Question: I'm building a GUI with Tkinter and ttk and using matplotlib in order to creat interactive plots - again, like millions other people do.
Even though most problems I encountered so far are well documented, this one seems rare:
When plotting in 3d and adjusting the axis scale with 'set_lim()' commands afterwards, the plotted line exceeds the coordinate-system which looks not good. Also, I'm not happy with the frame that seems to be a little to small. Here is an example:
'''
# Missmatch.py
"""Graphical User Interface for plotting the results
calculated in the script in Octave"""
# importing libraries
import matplotlib, ttk, threading
matplotlib.use('TkAgg')
import numpy as nm
import scipy as sc
import pylab as pl
import decimal as dc
from matplotlib.backends.backend_tkagg import FigureCanvasTkAgg, NavigationToolbar2TkAgg
from matplotlib.figure import Figure
from mpl_toolkits.mplot3d import Axes3D
from oct2py import octave as oc
import Tkinter as tki
class CS:
"""CS - Controlset. This part creates the GUI with all important
Elements. Major changes and calculations will be executed
in the Calculation-Class in a seperate thread. This prevents the
GUI from hanging"""
def __init__(self,parent):
"""Building the main GUI"""
self.ThisParent=parent
### Entire Window
# Mainframe that contains everything.
self.main=tki.Frame(parent)
# Pack manager to expand the mainframe as the windowsize changes.
self.main.pack(fill=tki.BOTH, expand=tki.YES)
# Configure the grid of the mainframe so that only the top left
# cell grows if the users expands the window.
self.main.grid_rowconfigure(0, weight=1)
self.main.grid_rowconfigure(1, weight=1)
### Canvas for drawings
# Creating a figure of desired size
self.f = Figure(figsize=(6,6), dpi=100)
# Creating a canvas that lives inside the figure
self.Paper=FigureCanvasTkAgg(self.f, master=self.main)
# Making the canvas's drawings visible (updating)
self.Paper.show()
# positioning the canvas
self.Paper.get_tk_widget().grid(row=0,rowspan=3, column=0, sticky='NSWE')
# creating a toolbarframe for options regarding the plots
self.toolbarframe=tki.Frame(self.main)
self.toolbarframe.grid(row=3, column=0, sticky='NWE')
# Creating a toolbar for saving, zooming etc. (matplotlib standard)
self.toolbar = NavigationToolbar2TkAgg(self.Paper, self.toolbarframe)
self.toolbar.grid(row=0,column=0, sticky='NWE')
# setting the standard option on zoom
self.toolbar.zoom()
### Axis configuration toolbar
# A frame containing the axis config-menu
self.axisscaleframe=tki.Frame(self.main)
self.axisscaleframe.grid(row=5, column=0, sticky='SNEW')
# In that Frame, some Entry-boxes to specify scale
self.xaxisscalef=ttk.Entry(self.axisscaleframe, width=10)
self.xaxisscalef.insert(0,0)
self.xaxisscalet=ttk.Entry(self.axisscaleframe, width=10)
self.xaxisscalet.insert(0,15)
self.yaxisscalef=ttk.Entry(self.axisscaleframe, width=10)
self.yaxisscalef.insert(0,0)
self.yaxisscalet=ttk.Entry(self.axisscaleframe, width=10)
self.yaxisscalet.insert(0,15)
self.zaxisscalef=ttk.Entry(self.axisscaleframe, width=10)
self.zaxisscalef.insert(0,0)
self.zaxisscalet=ttk.Entry(self.axisscaleframe, width=10)
self.zaxisscalet.insert(0,15)
# And some Labels so we know what the boxes are for
self.xaxlab=ttk.Label(self.axisscaleframe, text='X-Axis', width=10)
self.yaxlab=ttk.Label(self.axisscaleframe, text='Y-Axis', width=10)
self.zaxlab=ttk.Label(self.axisscaleframe, text='Z-Axis', width=10)
self.axinfolab=ttk.Label(self.axisscaleframe, text='Adjust axis scale:')
# And a Button to validate the desired configuration
self.scaleset=ttk.Button(self.axisscaleframe, text='Set', command=self.SetAxis2)
self.scaleset.bind('<Return>', self.SetAxis)
# Let's organize all this in the axisscaleframe-grid
self.axinfolab.grid(row=0, column=0, sticky='W')
self.xaxlab.grid(row=1, column=0, sticky='W')
self.yaxlab.grid(row=2, column=0, sticky='W')
self.zaxlab.grid(row=3, column=0, sticky='W')
self.xaxisscalef.grid(row=1,column=1, sticky='W')
self.yaxisscalef.grid(row=2,column=1, sticky='W')
self.xaxisscalet.grid(row=1,column=2, sticky='W')
self.yaxisscalet.grid(row=2,column=2, sticky='W')
self.zaxisscalef.grid(row=3,column=1,sticky='W')
self.zaxisscalet.grid(row=3,column=2,sticky='W')
self.scaleset.grid(row=3,column=3,sticky='E')
def SetAxis(self,event):
self.SetAxis2()
def SetAxis2(self):
self.x1=float(self.xaxisscalef.get())
self.x2=float(self.xaxisscalet.get())
self.y1=float(self.yaxisscalef.get())
self.y2=float(self.yaxisscalet.get())
self.z1=float(self.zaxisscalef.get())
self.z2=float(self.zaxisscalet.get())
self.a.set_xlim(self.x1, self.x2)
self.a.set_ylim(self.y1, self.y2)
self.a.set_zlim(self.z1, self.z2)
self.Paper.show()
print "Set axis"
class Calculate3D(threading.Thread):
def __init__(self):
threading.Thread.__init__(self)
def run(self):
self.x=range(100)
self.y=range(100)
self.z=range(100)
print 'Done!'
controlset.a = controlset.f.add_subplot(111, projection='3d')
controlset.a.clear()
controlset.a.plot(self.x,self.y,self.z)
controlset.a.mouse_init()
controlset.a.set_xlabel('X')
controlset.a.set_ylabel('Y')
controlset.a.set_zlabel('Z')
controlset.a.set_title('Title')
controlset.Paper.show()
return
mainw=tki.Tk()
mainw.title("Example")
mainw.geometry('+10+10')
controlset=CS(mainw)
#for this example code, we run our Calculate3D class automatically
CL=Calculate3D()
CL.run()
mainw.mainloop()
'''
Just run the code, and hit the "SET" Button. There is my problem.
: Added Screenshot:

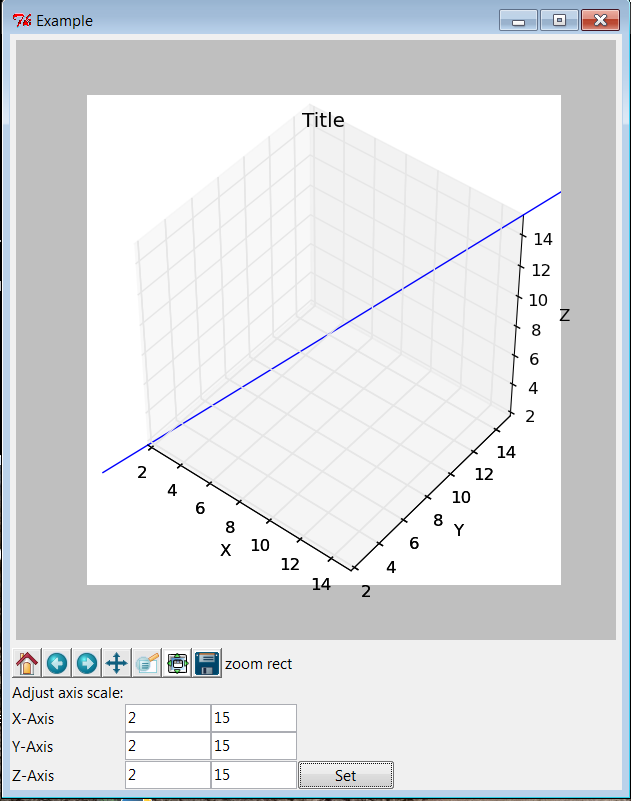
Answer: The Problem here is, that mplot3d has no OpenGL backend. The calculations for displaying the data are thus based on 2d.
I found the same issue <URL>. Even though the workaround is not the best in my opinion because it depends on the resolution of your data.
I followed <URL> anyway. So, what I'm doing now is copying the array and setting all the values above and under my desired scale to NaN. When plotting those, the lines will be cut off where the datapoints exceed the desired limit.
'''
def SetAxis2(self):
self.dummyx=CL.x*1
self.dummyy=CL.y*1
self.dummyz=CL.z*1
#clipping manually
for i in nm.arange(len(self.dummyx)):
if self.dummyx[i] < self.x1:
self.dummyx[i] = nm.NaN
else:
pass
for i in nm.arange(len(self.dummyy)):
if self.dummyy[i] < self.y1:
self.dummyy[i] = nm.NaN
else:
pass
for i in nm.arange(len(self.dummyz)):
if self.dummyz[i] < self.z1:
self.dummyz[i] = nm.NaN
else:
pass
controlset.a.plot(self.dummyx, self.dummyy, self.dummyz)
self.a.set_xlim3d(self.x1, self.x2)
self.a.set_ylim3d(self.y1, self.y2)
self.a.set_zlim3d(self.z1, self.z2)
'''
If now your scale is set from 0 to 10 and you have six datapoints: '[-1, 3 4 12 5 1]' The line will go from 3 to 4 and 5 to 1 because -1 and 12 will be set to NaN. An improvement regarding that problem would be good.
<URL> might be better, but I haven't tried this as I wanted to stick with matplotlib.